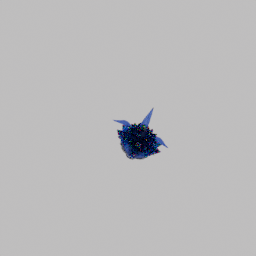
Label: animals